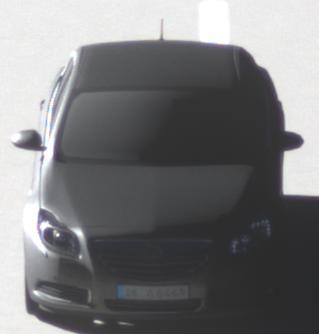
Make: Opel
Model: Insignia 1.6
Detailed model: Insignia (A) Notch Back
Model produced from: 2008/11
Model produced until: 2008/12
Doors: 4
Color: gray
Road condition: dry road
Daytime: morning or afternoon
Contrast: high contrast